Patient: sex M, age 42
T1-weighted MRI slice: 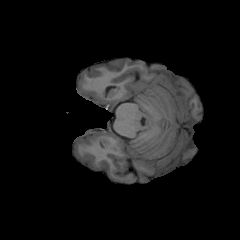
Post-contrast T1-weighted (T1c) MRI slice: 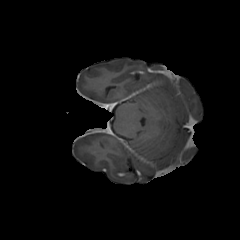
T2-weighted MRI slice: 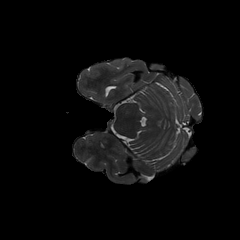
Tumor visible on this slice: no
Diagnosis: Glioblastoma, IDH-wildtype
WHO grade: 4